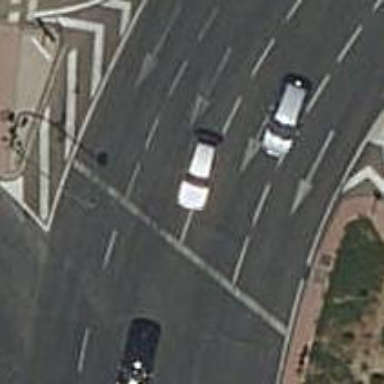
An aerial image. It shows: Road with traffic signals.